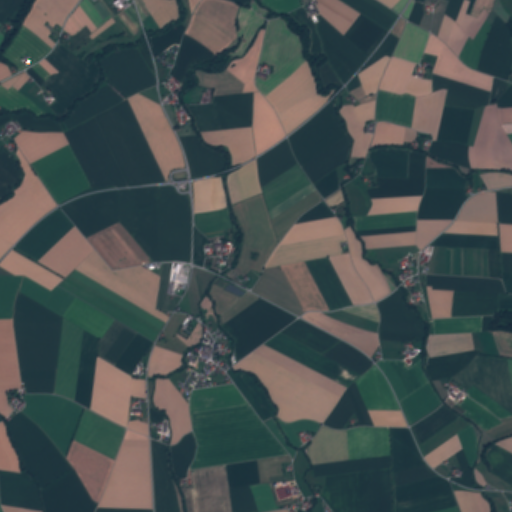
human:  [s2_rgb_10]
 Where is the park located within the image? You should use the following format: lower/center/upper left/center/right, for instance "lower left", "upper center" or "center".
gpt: The park is located in the lower center of the image.
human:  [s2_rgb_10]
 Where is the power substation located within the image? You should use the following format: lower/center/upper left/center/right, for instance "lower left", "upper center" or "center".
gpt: The power substation is located in the upper center of the image.
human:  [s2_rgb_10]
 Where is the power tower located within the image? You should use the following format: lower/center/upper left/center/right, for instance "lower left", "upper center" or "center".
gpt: There is no power tower in the image.